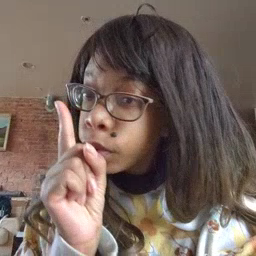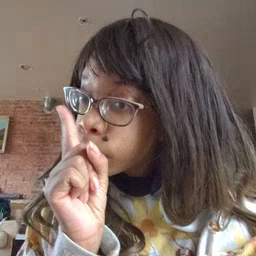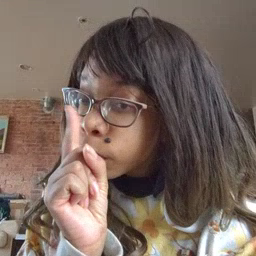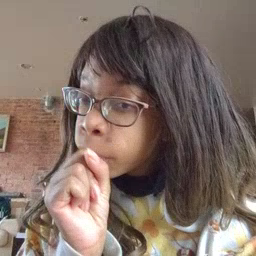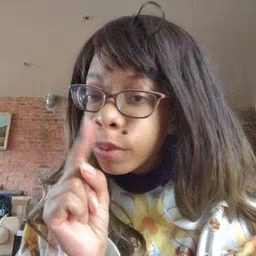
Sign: mouse